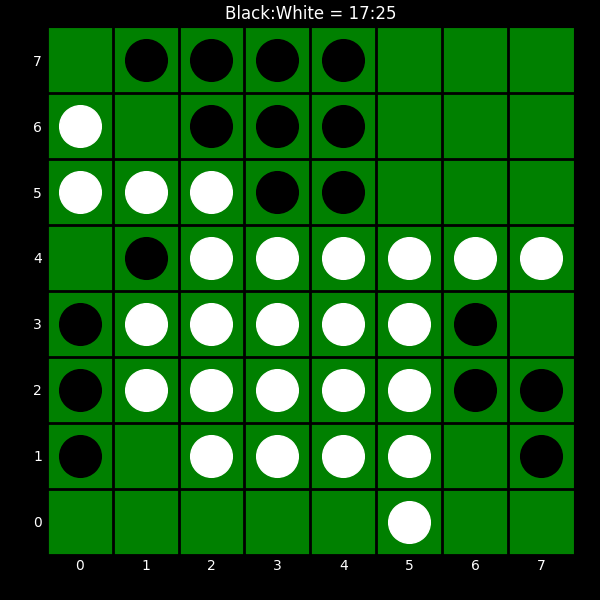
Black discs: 17
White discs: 25